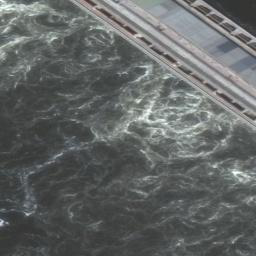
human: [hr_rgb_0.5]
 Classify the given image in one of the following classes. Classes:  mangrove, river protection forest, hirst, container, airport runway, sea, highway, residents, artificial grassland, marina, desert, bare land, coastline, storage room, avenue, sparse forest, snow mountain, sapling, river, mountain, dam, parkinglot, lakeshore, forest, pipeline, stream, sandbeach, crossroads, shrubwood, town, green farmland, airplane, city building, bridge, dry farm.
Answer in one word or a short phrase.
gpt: dam